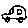
Label: car